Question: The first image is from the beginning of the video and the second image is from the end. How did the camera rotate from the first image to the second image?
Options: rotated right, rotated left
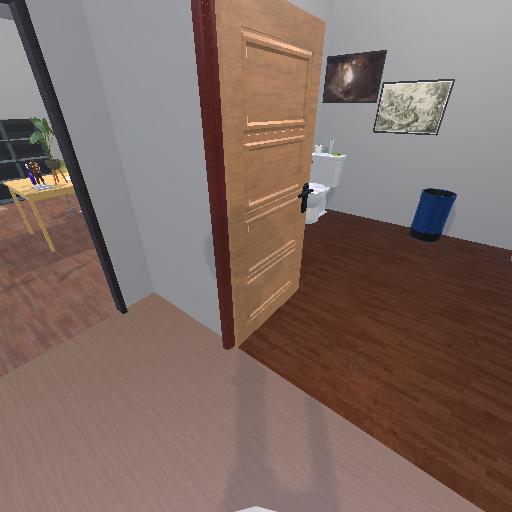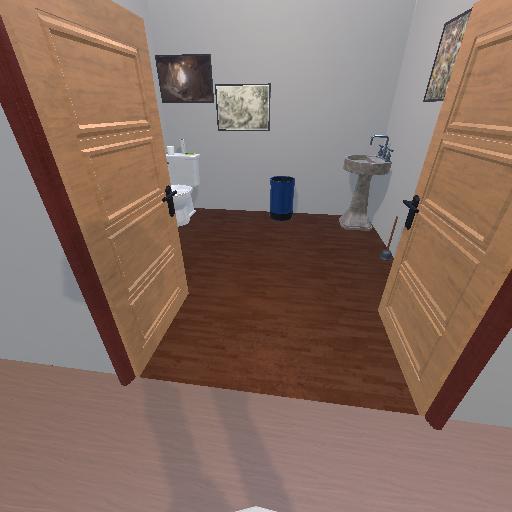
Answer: rotated right